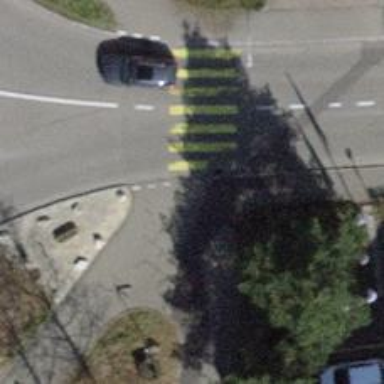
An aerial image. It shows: Asphalt footway with marked crossing.